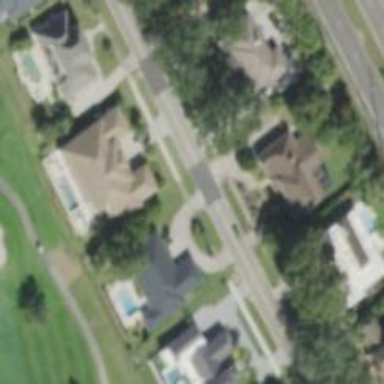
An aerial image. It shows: Residential road with sidewalk on the left.